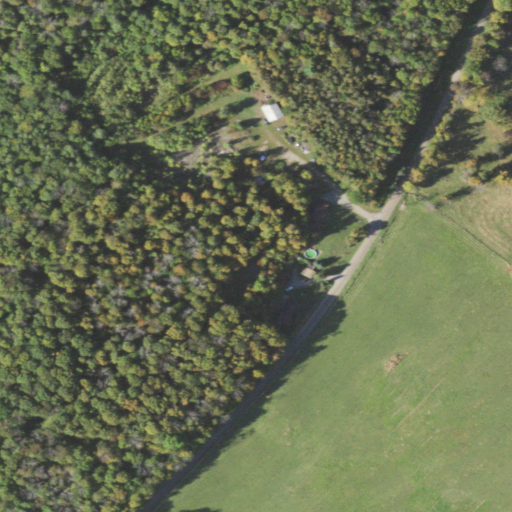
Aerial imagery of ridge(s) in Pennsylvania named Devine Ridge containing deciduous forest, pasture, open development, mixed forest, evergreen forest, shrub, low intensity development, and medium intensity development